Question: Xcode complains like so about an old project:

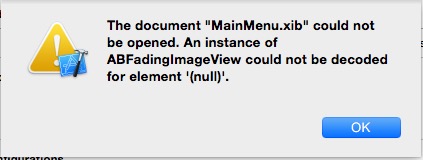
Answer: At this point I can only say that you can open your ManMenu.xib in the text editor and go looking for your ABFadingImageView class and see where the error is. It either has a null value or a null reference that is not accepted.
You can probably skip all the menu items. The xib file is loaded with it. At the beginning and end you see the code that is interesting for you. It is not a guarantee that you can fix it, but in the text editor you can change the xml code.